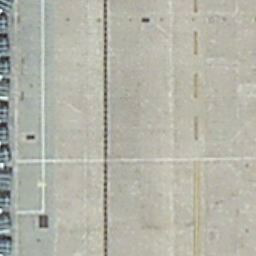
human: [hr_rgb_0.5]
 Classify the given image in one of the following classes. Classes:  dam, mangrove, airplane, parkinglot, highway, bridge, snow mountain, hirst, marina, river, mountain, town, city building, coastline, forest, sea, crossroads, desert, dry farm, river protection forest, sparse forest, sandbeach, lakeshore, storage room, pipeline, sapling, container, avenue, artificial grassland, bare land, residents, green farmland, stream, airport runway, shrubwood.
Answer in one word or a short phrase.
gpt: airport runway